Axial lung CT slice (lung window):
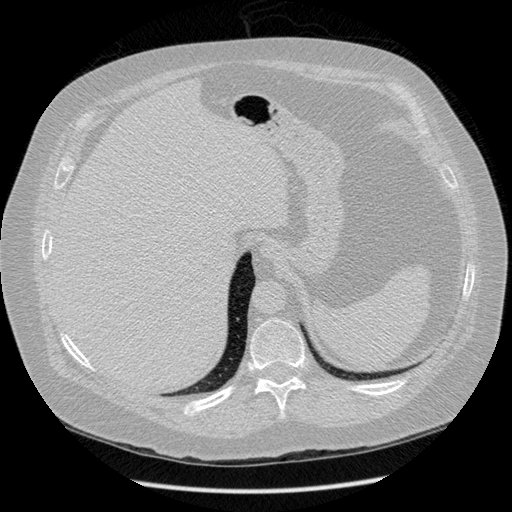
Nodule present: no